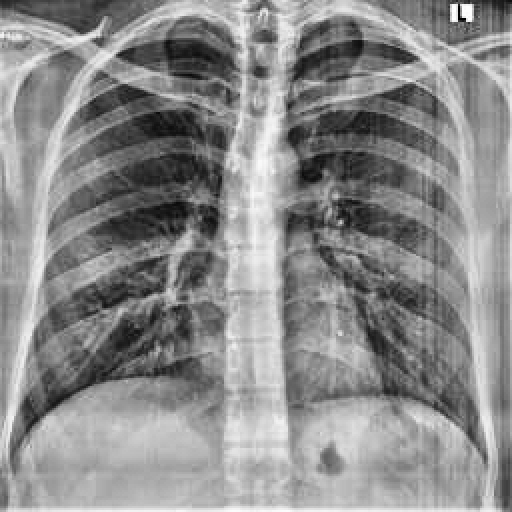
Finding: NORMAL